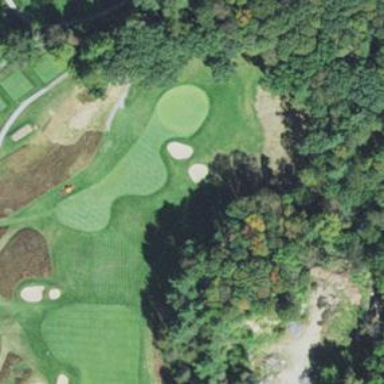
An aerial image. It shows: Golf fairway surrounded by grass.